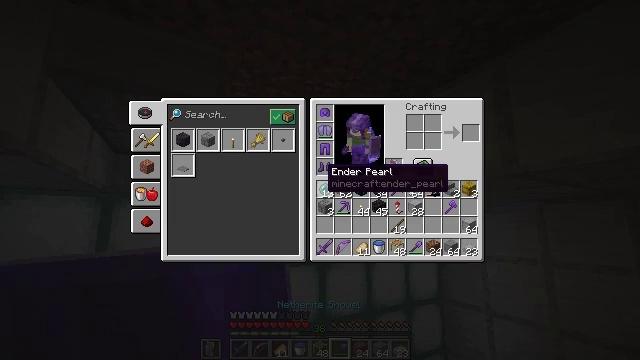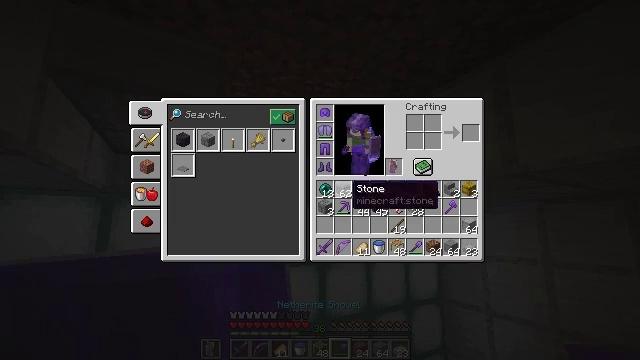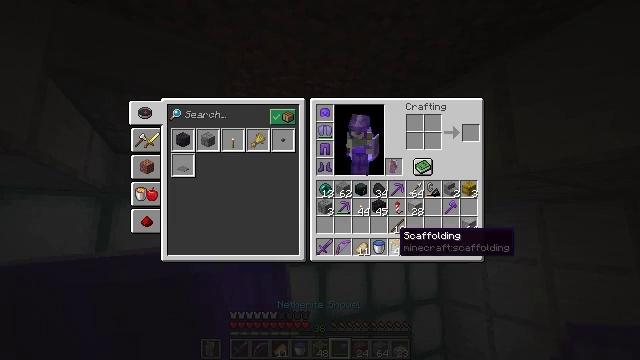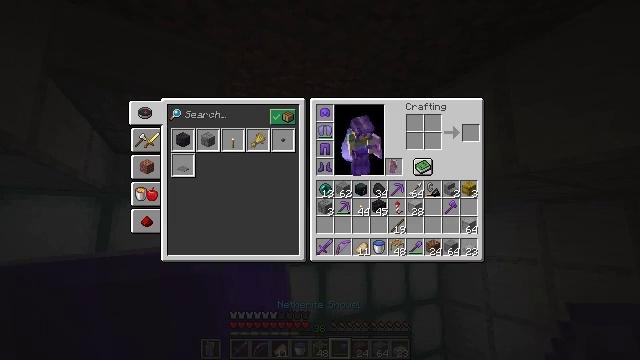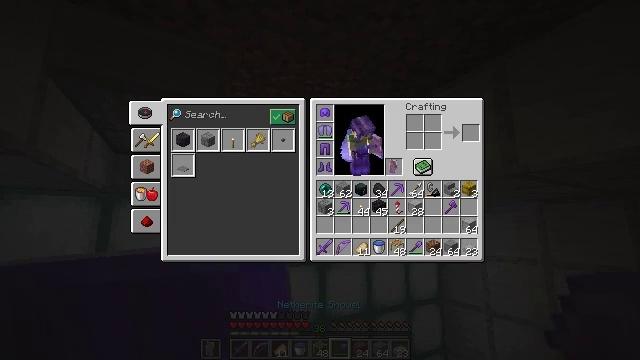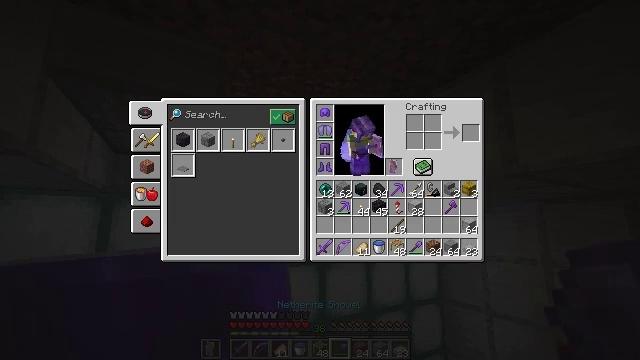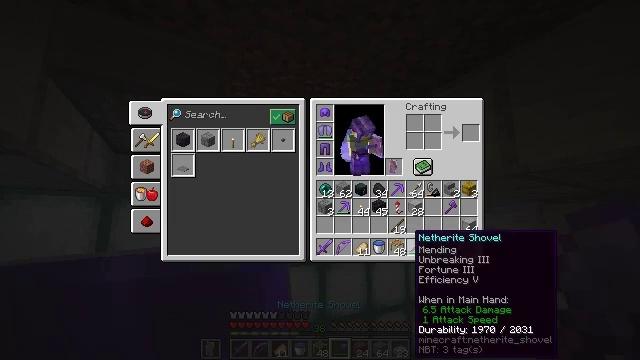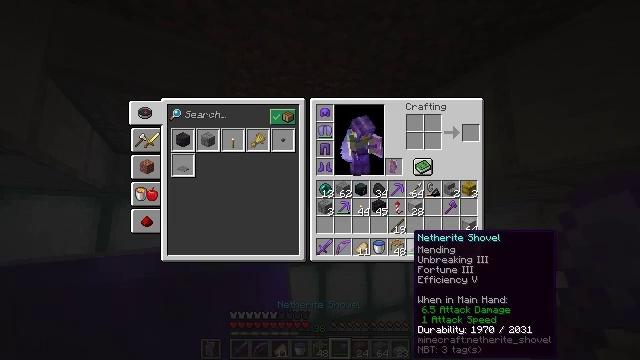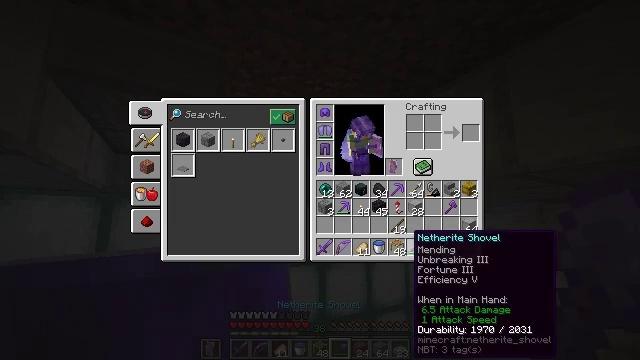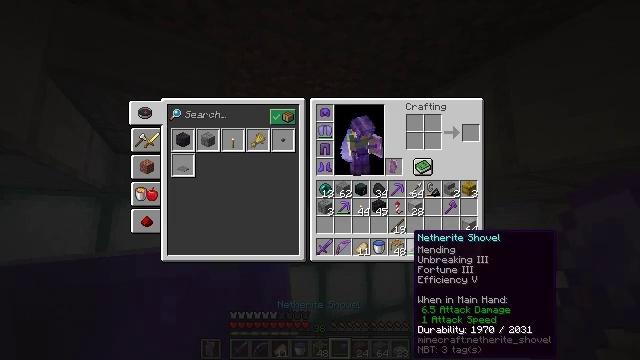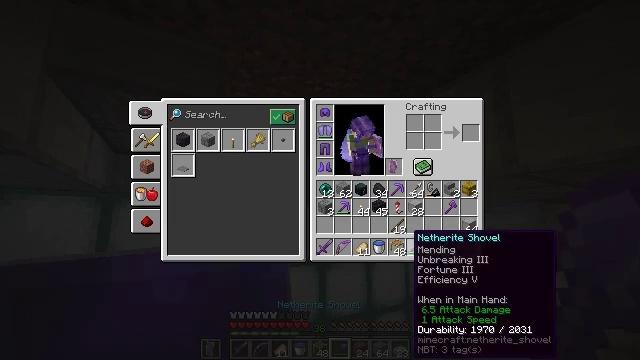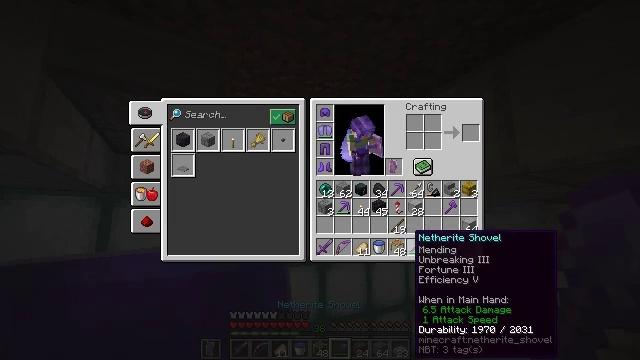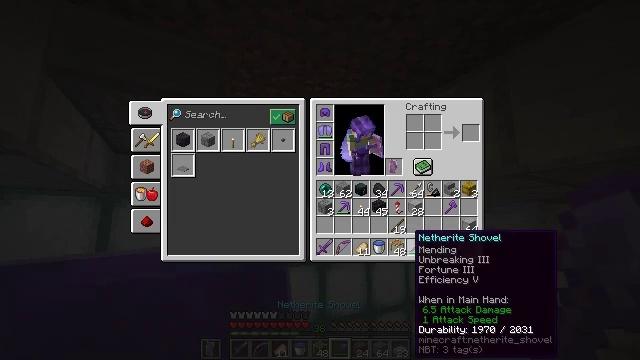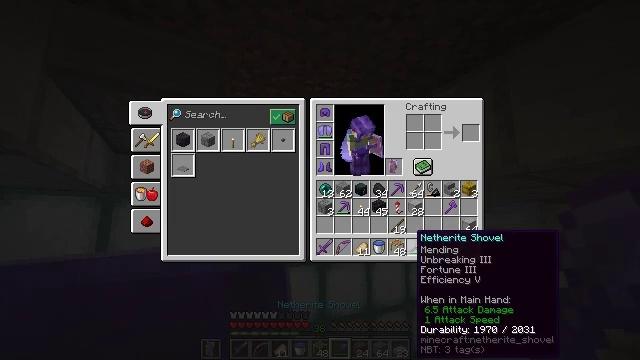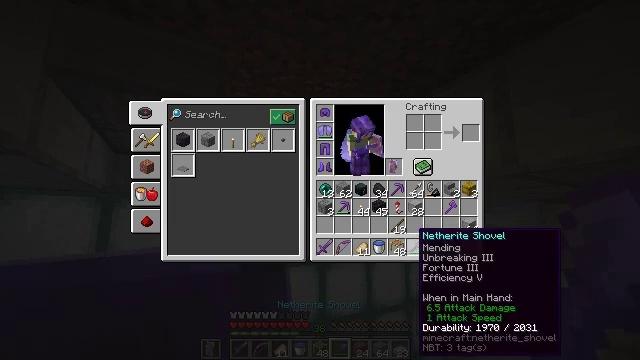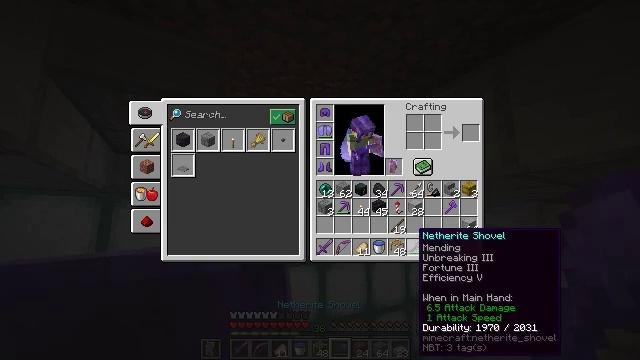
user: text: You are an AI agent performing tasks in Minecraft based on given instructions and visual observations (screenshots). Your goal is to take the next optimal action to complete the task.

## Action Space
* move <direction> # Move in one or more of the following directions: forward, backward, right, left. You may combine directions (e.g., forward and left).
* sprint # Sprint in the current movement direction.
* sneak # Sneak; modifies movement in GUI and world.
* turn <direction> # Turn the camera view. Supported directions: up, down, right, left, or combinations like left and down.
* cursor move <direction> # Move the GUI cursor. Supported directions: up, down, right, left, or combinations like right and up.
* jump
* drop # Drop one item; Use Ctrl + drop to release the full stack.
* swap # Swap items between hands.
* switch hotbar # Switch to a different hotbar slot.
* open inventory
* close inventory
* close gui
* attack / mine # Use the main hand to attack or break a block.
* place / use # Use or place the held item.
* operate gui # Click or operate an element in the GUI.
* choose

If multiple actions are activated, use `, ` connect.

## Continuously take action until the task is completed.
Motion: motion action
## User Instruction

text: Attack the smooth stone slab to gather it.
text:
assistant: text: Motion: turn right and down
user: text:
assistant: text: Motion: turn right and down
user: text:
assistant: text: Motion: turn right and down
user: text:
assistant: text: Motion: no_op
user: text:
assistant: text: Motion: no_op
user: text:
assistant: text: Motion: no_op
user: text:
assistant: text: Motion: sneak
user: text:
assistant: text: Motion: sneak
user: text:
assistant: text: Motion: sneak
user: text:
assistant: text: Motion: sneak
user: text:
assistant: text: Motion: sneak
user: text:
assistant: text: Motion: sneak
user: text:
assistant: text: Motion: sneak
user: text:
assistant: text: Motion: sneak
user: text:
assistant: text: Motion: sneak
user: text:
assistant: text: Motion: sneak, attack / mine
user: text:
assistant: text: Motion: sneak, attack / mine
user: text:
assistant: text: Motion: sneak, attack / mine
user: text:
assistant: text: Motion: sneak, attack / mine
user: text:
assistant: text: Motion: sneak
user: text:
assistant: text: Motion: sneak, turn left and up
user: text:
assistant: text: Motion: sneak, turn left
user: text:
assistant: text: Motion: sneak, turn left and up
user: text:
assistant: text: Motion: sneak, turn left
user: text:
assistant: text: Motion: sneak, turn left and up
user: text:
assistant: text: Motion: sneak
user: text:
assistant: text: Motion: sneak
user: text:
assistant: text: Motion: sneak
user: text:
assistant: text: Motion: sneak
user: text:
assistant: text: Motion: sneak, turn right